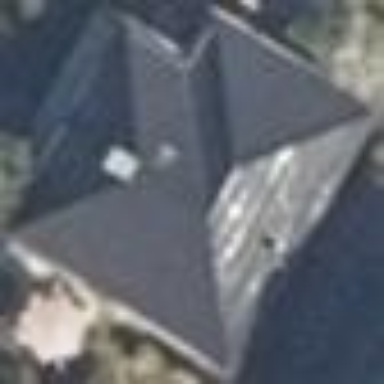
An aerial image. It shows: Hipped roof house.